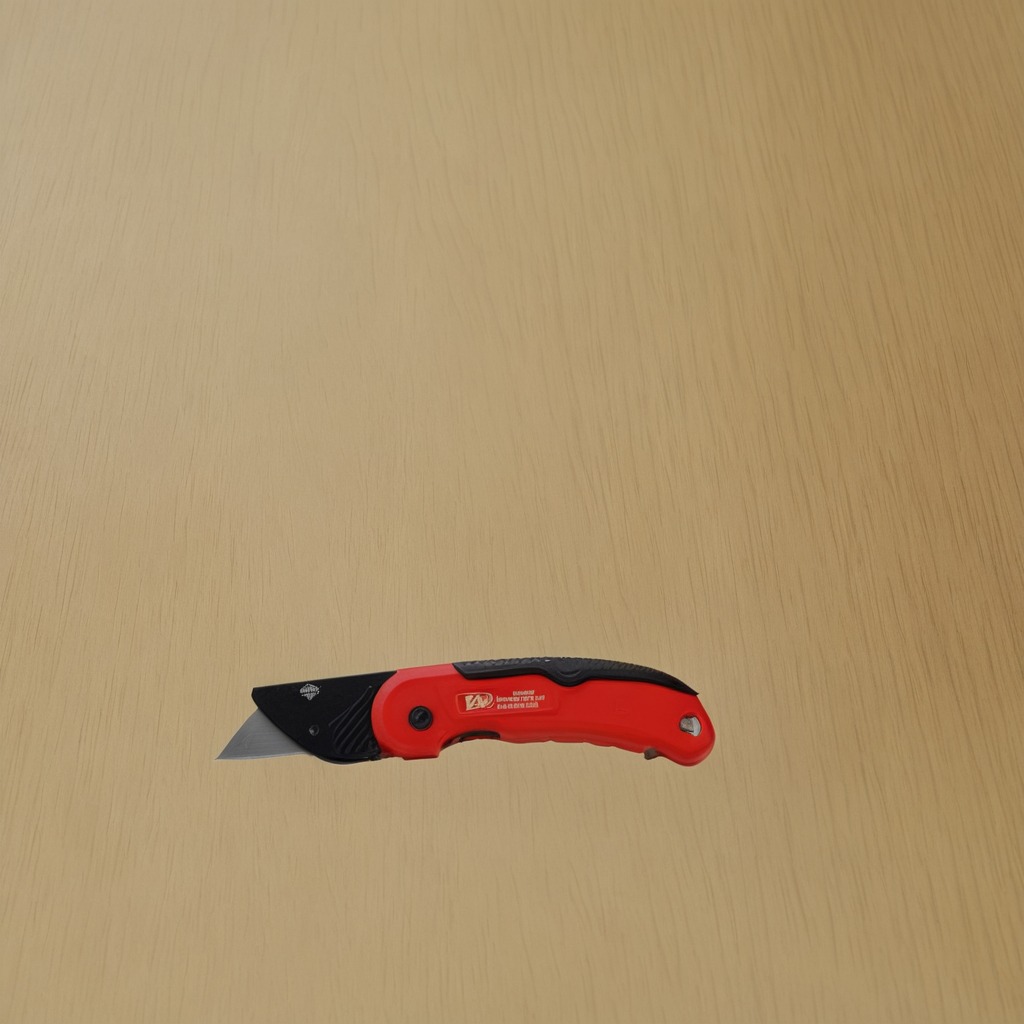
A utility knife lying on the plywood surface in a paint workshop lit by afternoon window light.